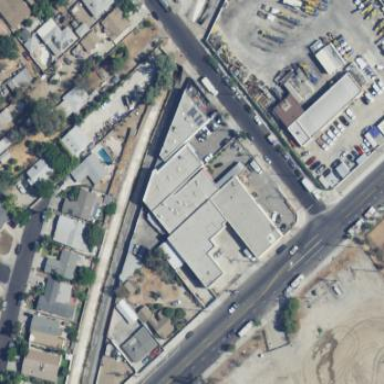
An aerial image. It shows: Warehouse building.